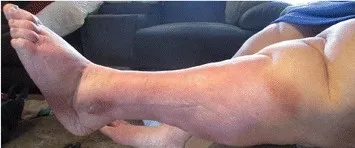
Week 6: post IPC therapy initiation; no exudate, complete epithelialisation, reduced oedema.
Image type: medical_photograph (skin_photograph)